Question: For beginning I am very sorry for my English. I am not a native speaker and additionally this is my first post in this language. I will be grateful for your understanding.
Here is what I mean:

How to set scroll color other than this green in dark theme? I can't do this.
Below is my code:
'''
theme: ThemeData(
brightness: Brightness.dark,
primaryColor: Colors.pink,
backgroundColor: Colors.grey[900],
textSelectionColor: Colors.pink,
textSelectionHandleColor: Colors.pink[700],
textTheme: TextTheme(
body1: TextStyle(color: Colors.white),
),
),
'''
Thank you in advance for your help :)
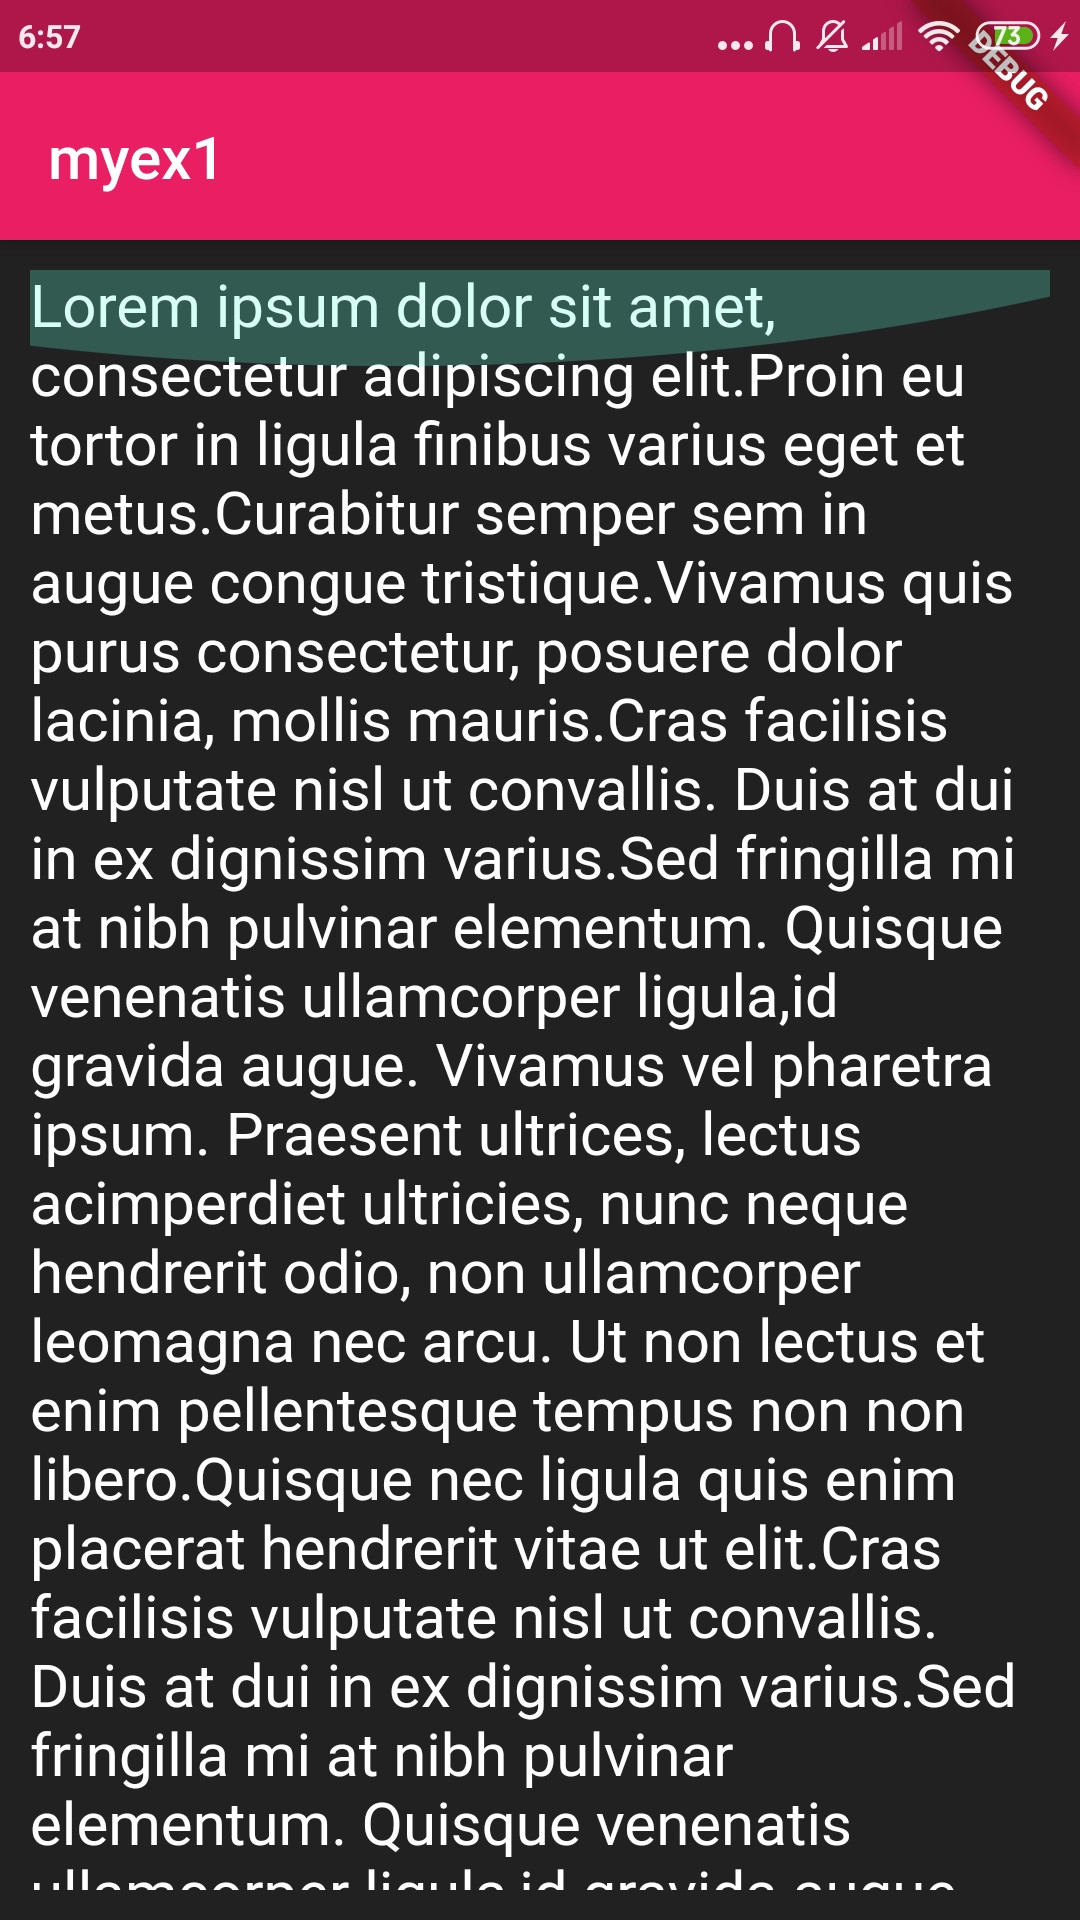
Answer: You need to use <URL>
> The foreground color for widgets (knobs, text, overscroll edge effect, etc).
'''
class MyApp extends StatelessWidget {
@override
Widget build(BuildContext context) {
return MaterialApp(
title: 'MyApp',
theme: ThemeData(
brightness: Brightness.light,
//Change your color here
accentColor: Colors.blue,
accentColorBrightness: Brightness.light,
),
home: MyHomePage(),
);
}
}
'''